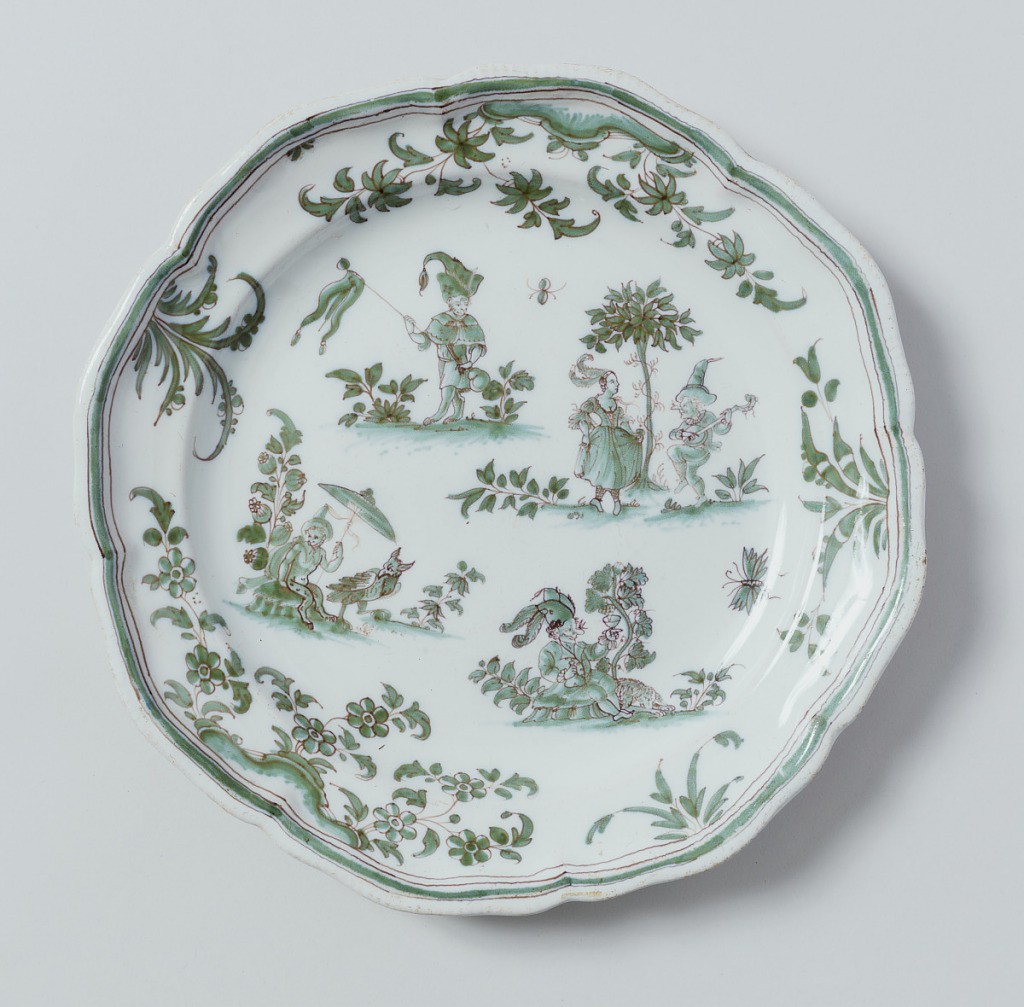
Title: Plate
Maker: Olérys-Laugier Factory, France, founded 1738
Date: ca 1750
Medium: Tin-glazed earthenware
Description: Circular plate with scalloped edge; dark green decoration with foliage design around edge, scene with figure in center.